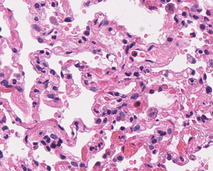
Tumor epithelial tissue: no
Tumor-associated stroma tissue: no
Normal tissue: yes